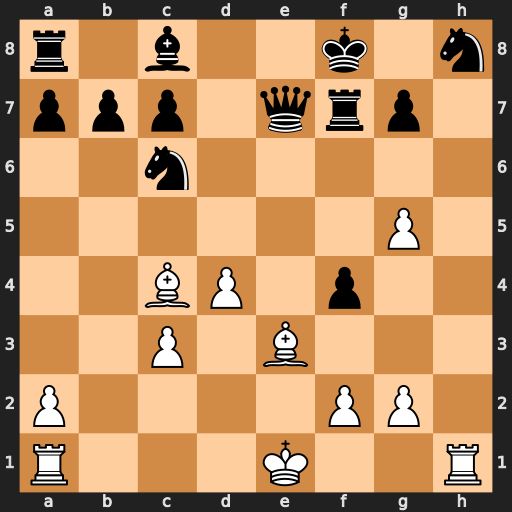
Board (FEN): r1b2k1n/ppp1qrp1/2n5/6P1/2BP1p2/2P1B3/P4PP1/R3K2R
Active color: w
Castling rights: KQ
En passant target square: -
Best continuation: Rxh8#